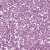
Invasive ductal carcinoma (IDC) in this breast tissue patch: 1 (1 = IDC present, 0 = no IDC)